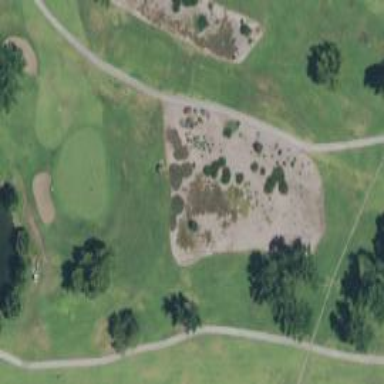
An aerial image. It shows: Sand bunker on golf course.